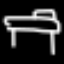
Label: bed